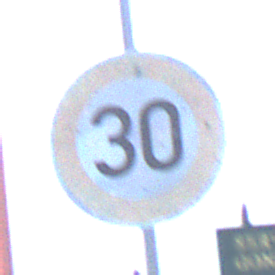
Verkehrszeichen: Geschwindigkeit30
Umgebung: Outdoor, Urban
Tageszeit: Dawn
Wetter: Clear
Licht: Natural
Jahreszeit: NotSpecified
Kontrast: LowContrast